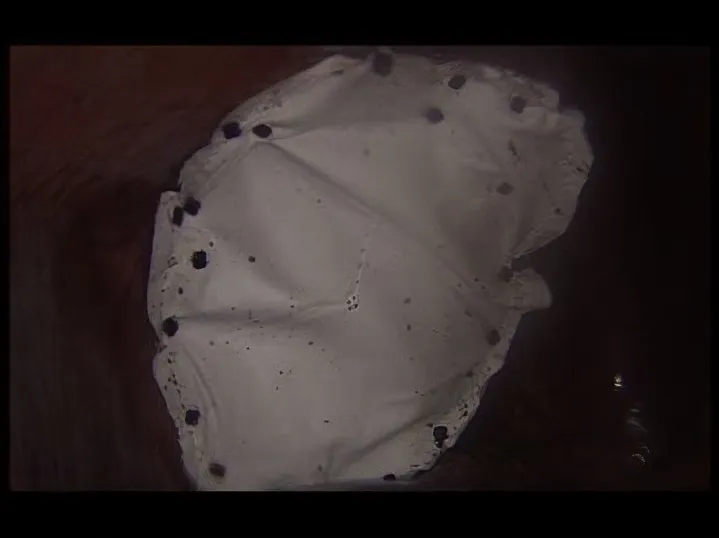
Composite mesh in situ secured with absorbable tacks to close the large diaphragmatic defect.
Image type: radiology (x_ray)